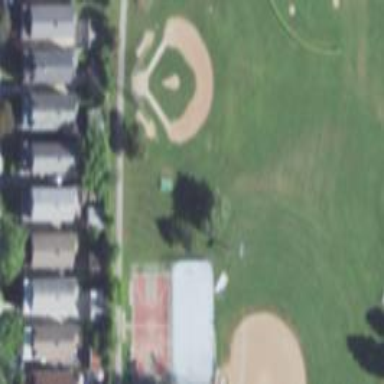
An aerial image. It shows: Baseball pitch for leisure and sports activities.